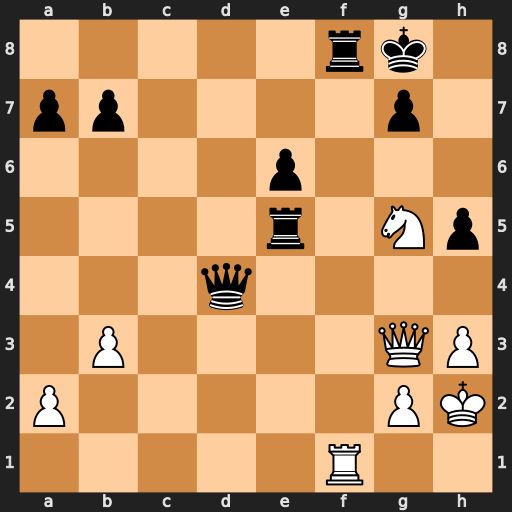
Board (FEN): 5rk1/pp4p1/4p3/4r1Np/3q4/1P4QP/P5PK/5R2
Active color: w
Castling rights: -
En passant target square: -
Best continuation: Rxf8+ Kxf8 Nf3 h4 Qxe5 Qxe5+ Nxe5